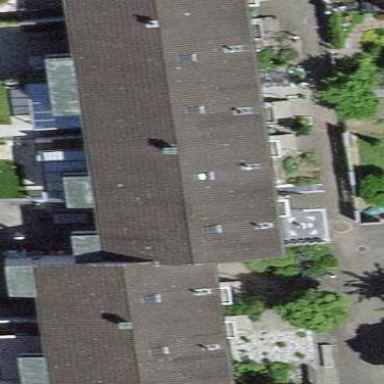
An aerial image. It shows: Terrace building.